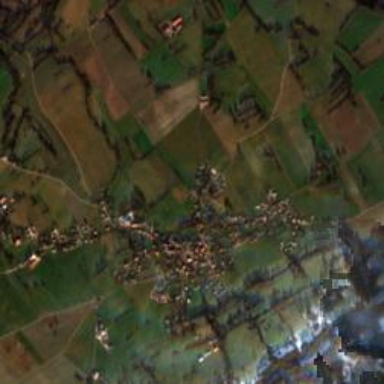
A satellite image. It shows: Village.